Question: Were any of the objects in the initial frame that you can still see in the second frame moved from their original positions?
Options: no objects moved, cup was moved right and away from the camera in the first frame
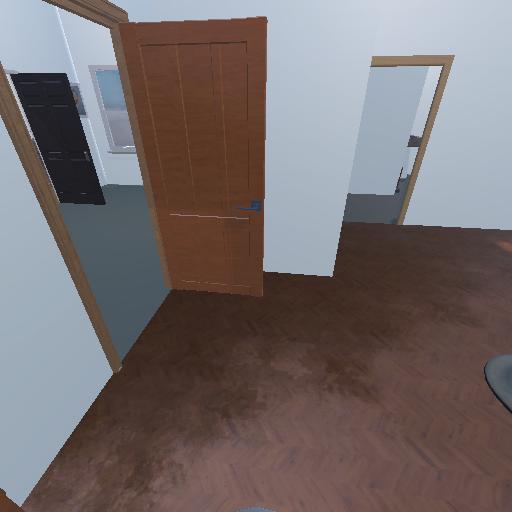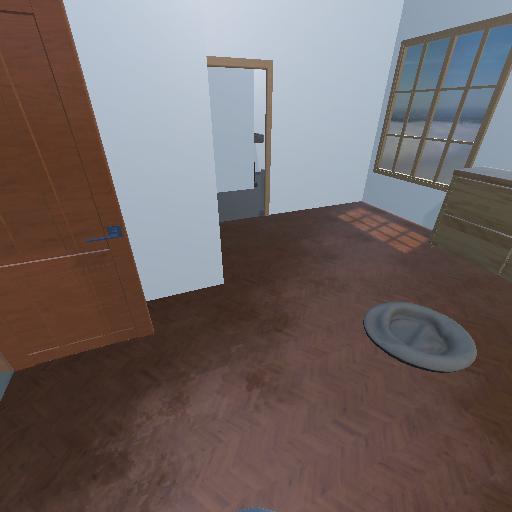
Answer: no objects moved